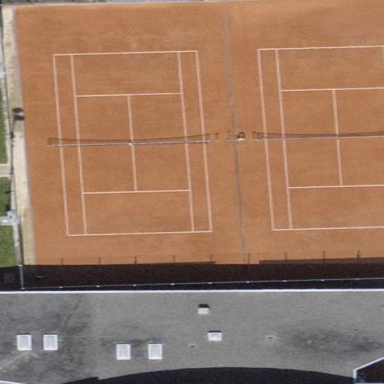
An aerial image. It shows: Tennis court on the leisure land pitch.